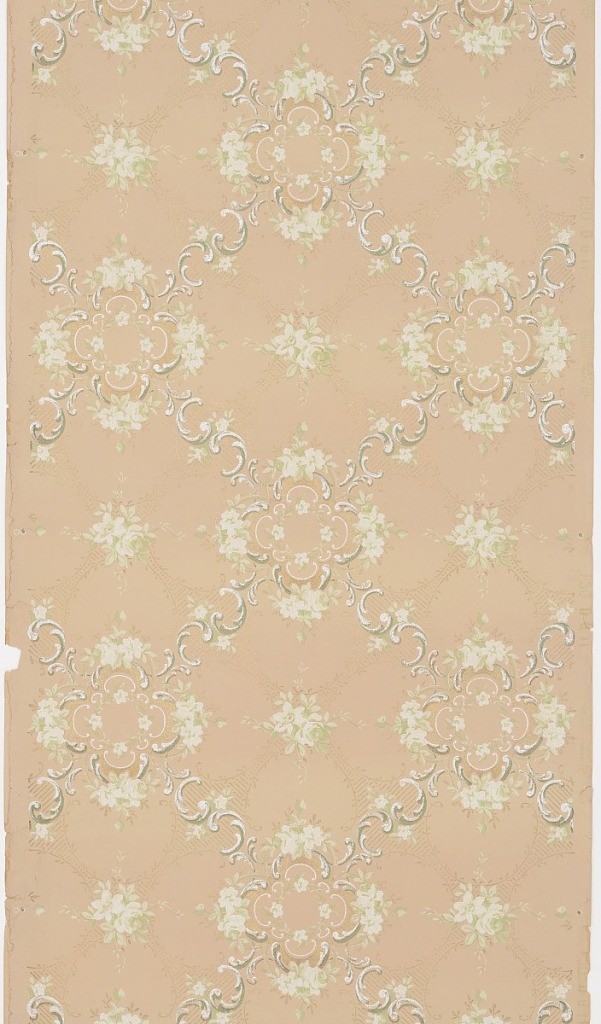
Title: Sidewall
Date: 1905–1915
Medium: Machine-printed paper, liquid mica
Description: On brown ground, curved treillage with some scalloped motifs in white, gold, blue, and white floral clusters.